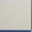
Piece: xx